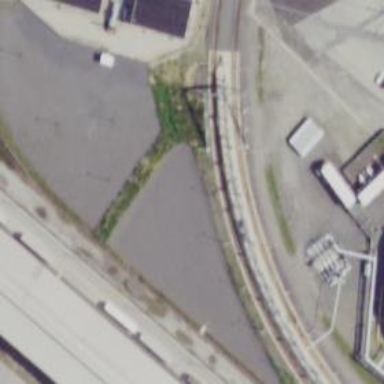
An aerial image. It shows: Abandoned railway yard is depicted.